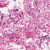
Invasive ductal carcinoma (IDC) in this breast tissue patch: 0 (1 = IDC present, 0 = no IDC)